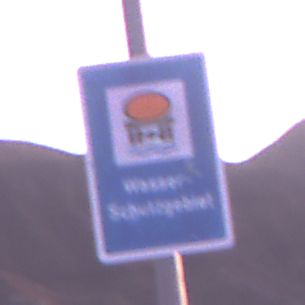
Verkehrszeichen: Wasserschutzgebiet
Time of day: Dawn
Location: Outdoor (Nature)
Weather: PartlyCloudy
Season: NotSpecified
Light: Natural